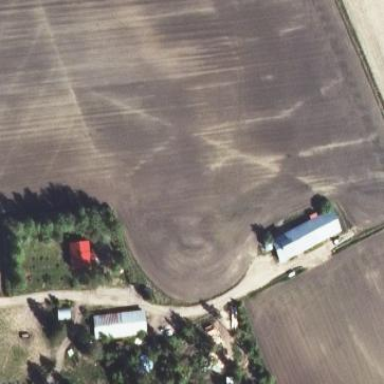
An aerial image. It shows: Farmyard area.